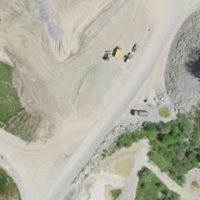
EUNIS habitat code: 55
Species observed at this site:
Chorthippus brunneus